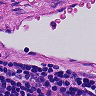
Metastatic tissue present: no